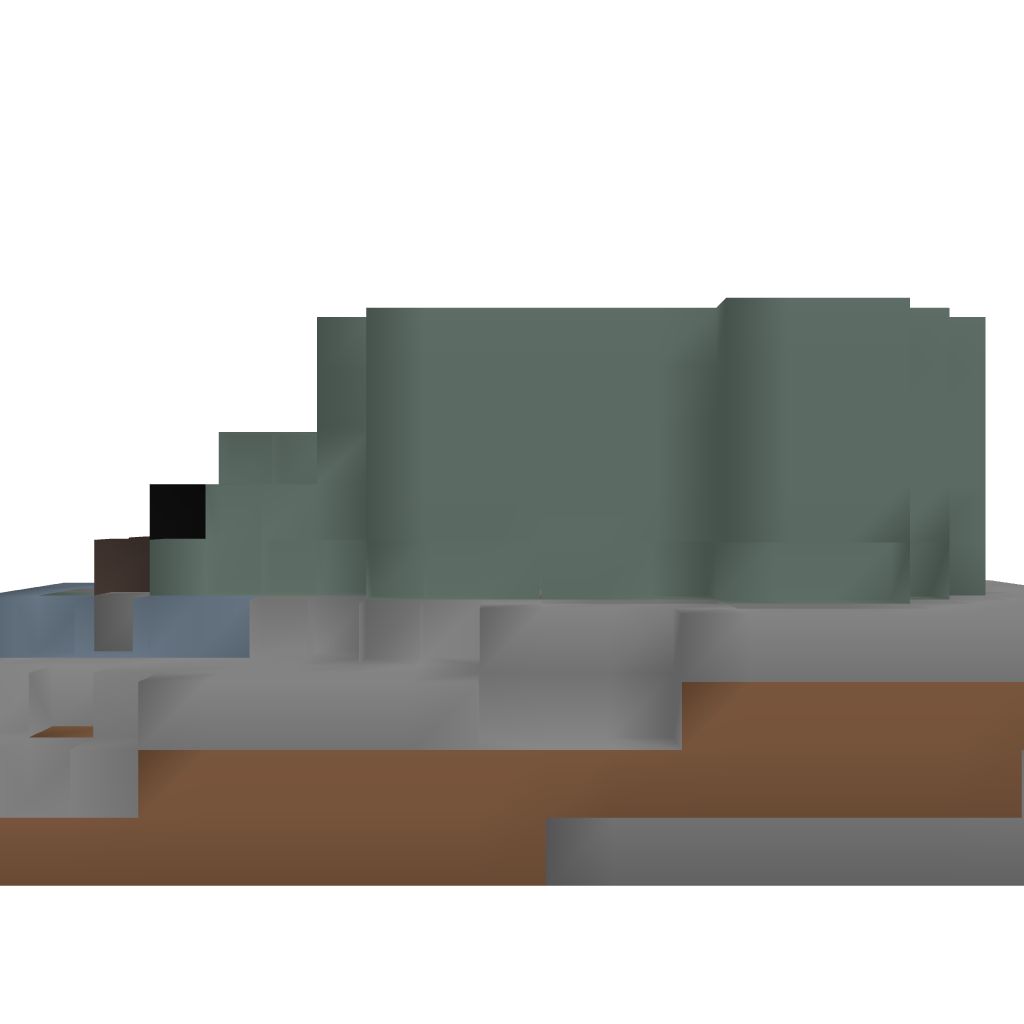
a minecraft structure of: ShopHeads